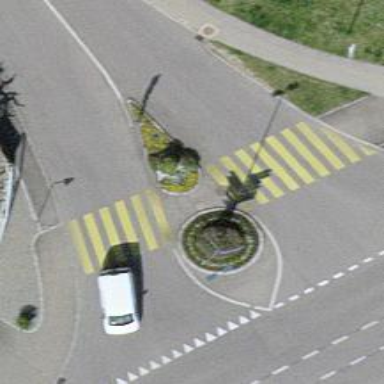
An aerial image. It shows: Marked zebra crossing with pedestrian island.